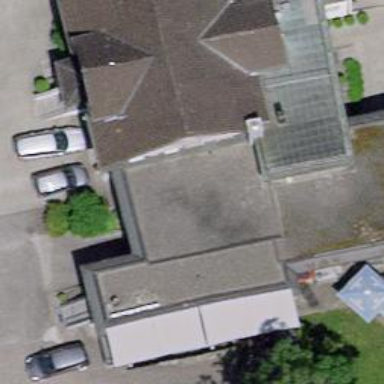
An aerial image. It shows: Restaurant.